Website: walmart
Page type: payment
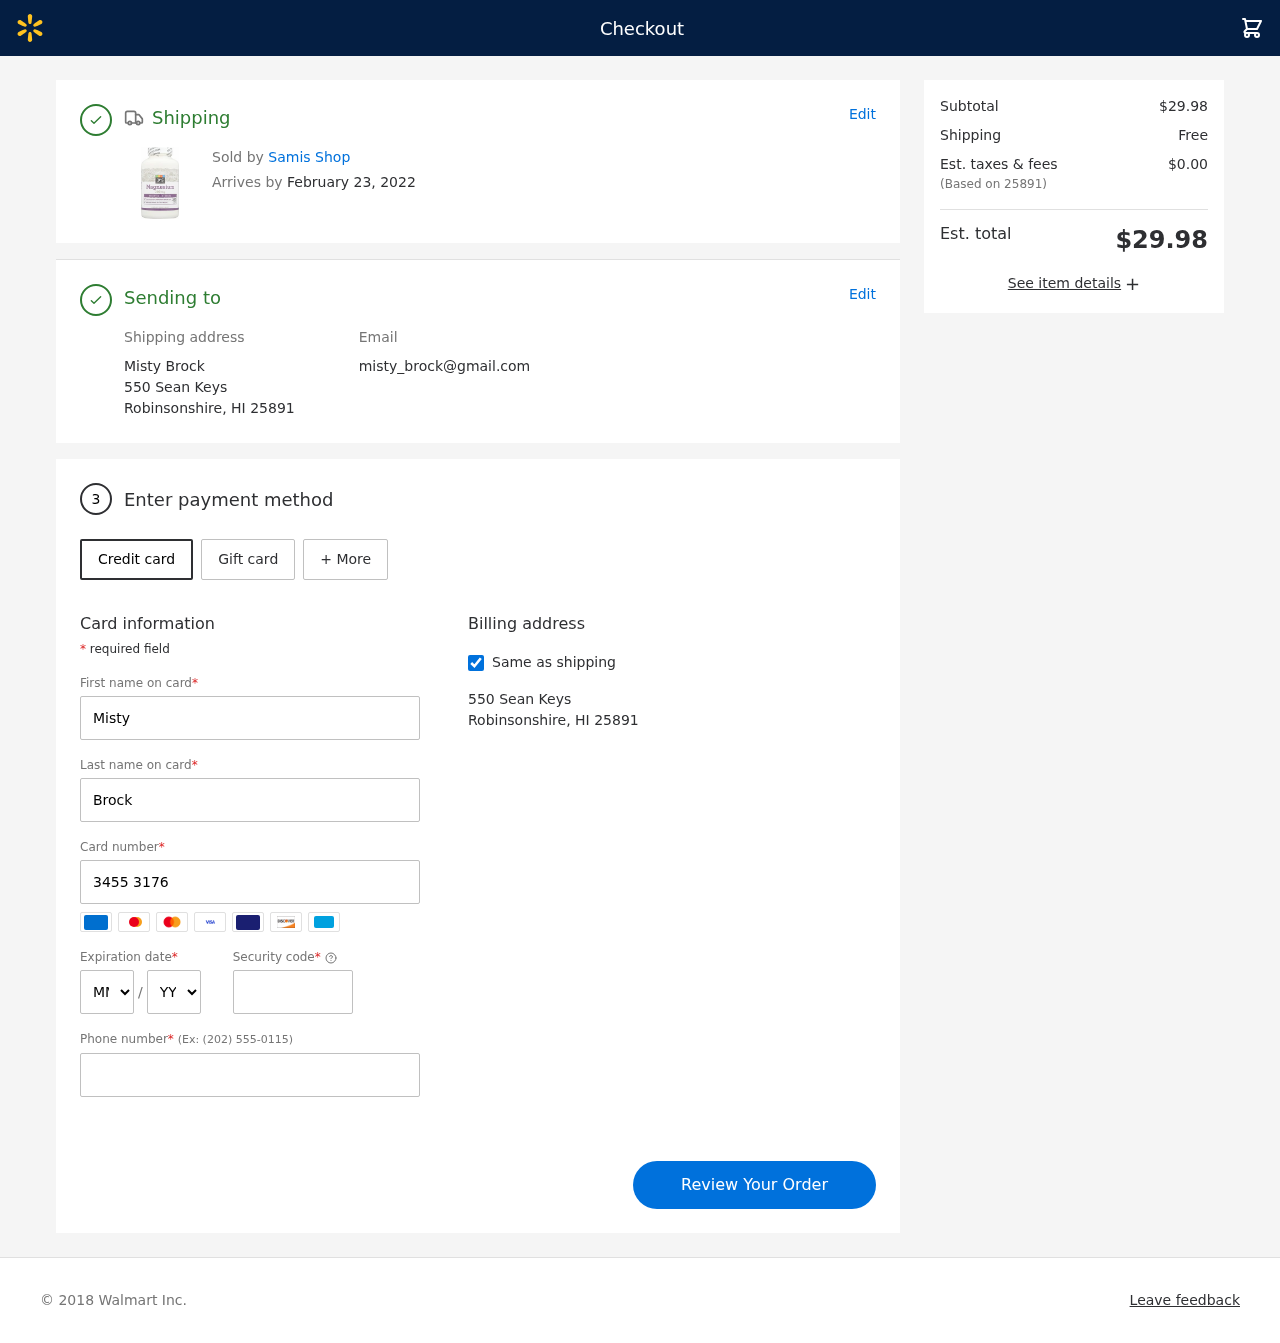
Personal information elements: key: PII_CARD_CVV
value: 2912
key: PII_CARD_EXPIRY_MONTH
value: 11
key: PII_CARD_EXPIRY_YEAR
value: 30
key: PII_CARD_NUMBER
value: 3455 3176 6174 641
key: PII_CITY_STATE_ZIP
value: Robinsonshire, HI 25891
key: PII_EMAIL
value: misty_brock@gmail.com
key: PII_FIRSTNAME
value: Misty
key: PII_FULLNAME
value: Misty Brock
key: PII_LASTNAME
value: Brock
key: PII_PHONE
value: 9336259001
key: PII_POSTCODE
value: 25891
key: PII_STREET
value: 550 Sean Keys
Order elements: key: ORDER_DELIVERY_DATE
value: February 23, 2022
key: ORDER_SUBTOTAL
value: $29.98
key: ORDER_SHIPPING_COST
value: Free
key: ORDER_TAX
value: $0.00
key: ORDER_TOTAL
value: $29.98